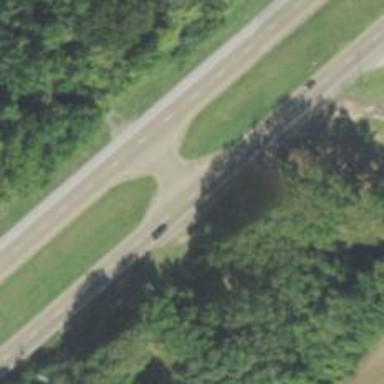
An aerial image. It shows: Asphalt road with dual carriageways at trunk level.